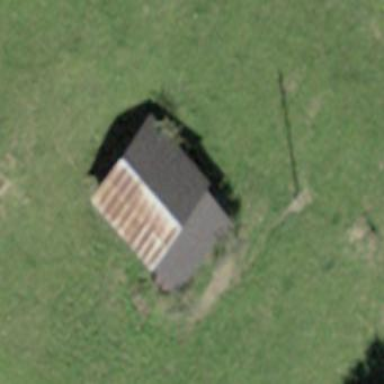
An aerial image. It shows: Rural barn.